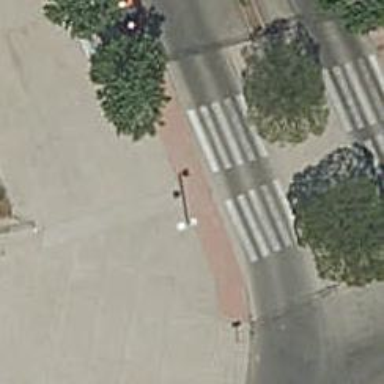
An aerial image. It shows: Uncontrolled crossing on the road.